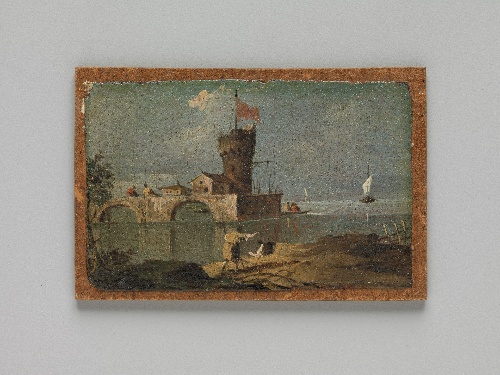
Title: Capriccio with a Circular Tower, Two Houses, and a Bridge
Artist: Francesco Guardi
Artist bio: Italian, Venice 1712–1793 Venice
Date: 18th century
Object type: Painting
Classification: Paintings
Medium: Oil on paper, laid down on Masonite
Culture: Italian
Dimensions: 2 1/8 x 3 1/2 in. (5.4 x 8.9 cm)
Department: Robert Lehman Collection
Credit line: Robert Lehman Collection, 1975
Accession year: 1975
Repository: Metropolitan Museum of Art, New York, NY
Tags: Towers|Bridges|Boats